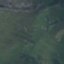
Label: HerbaceousVegetation